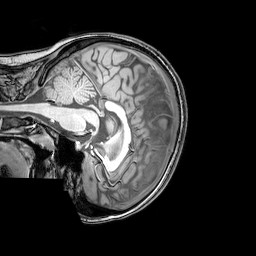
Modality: T1w
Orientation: sagittal
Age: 24
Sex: female
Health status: healthy
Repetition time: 0.081 s
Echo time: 0.037 s